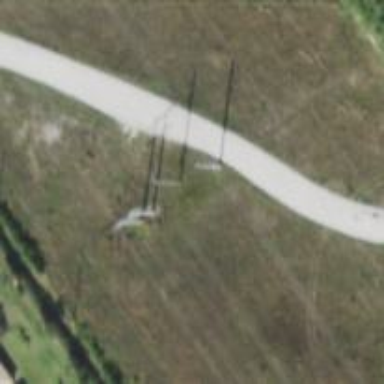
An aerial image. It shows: Power pole.